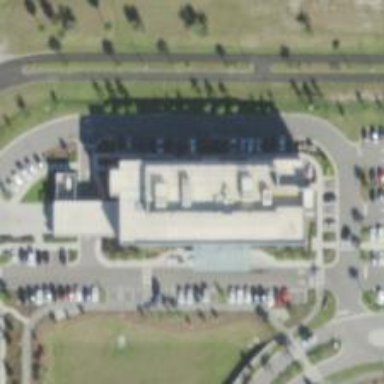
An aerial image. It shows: Hospital providing healthcare services.